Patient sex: M
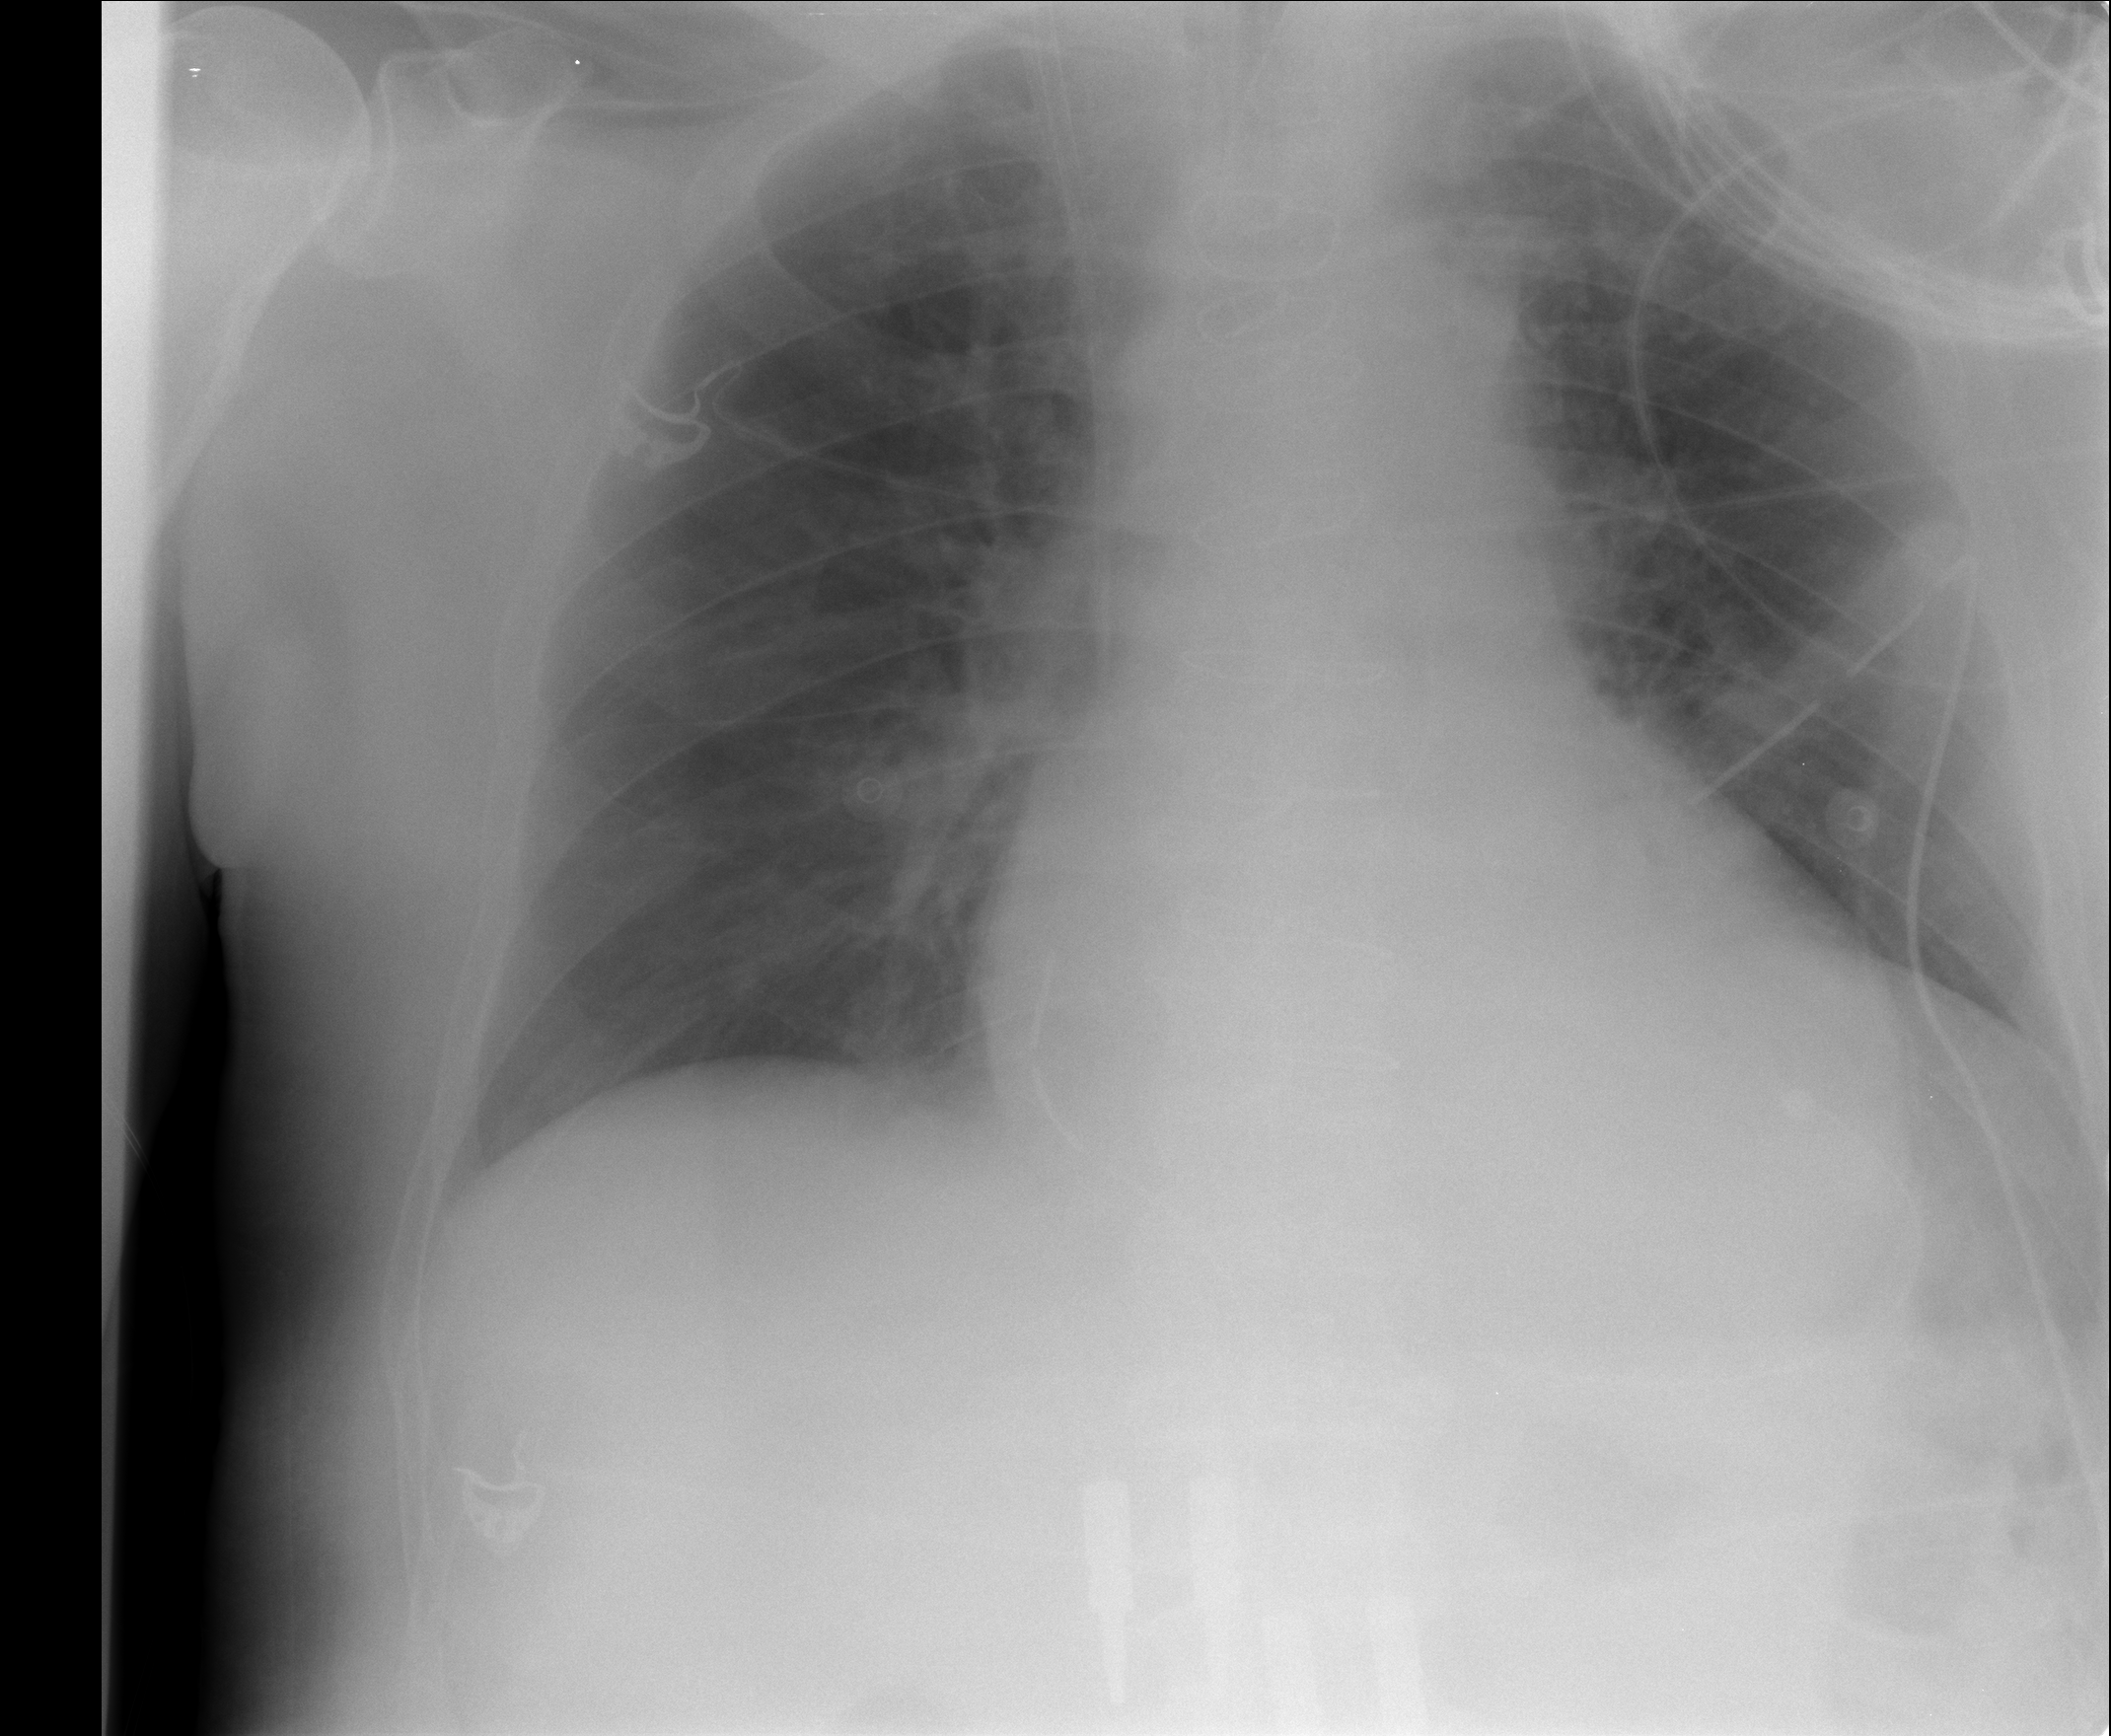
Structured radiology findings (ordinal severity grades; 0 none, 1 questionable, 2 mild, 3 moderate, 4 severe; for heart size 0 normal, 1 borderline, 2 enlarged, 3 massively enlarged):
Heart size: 1
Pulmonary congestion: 0
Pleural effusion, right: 0
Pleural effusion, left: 0
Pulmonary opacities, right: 0
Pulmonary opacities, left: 1
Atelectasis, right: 0
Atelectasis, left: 0